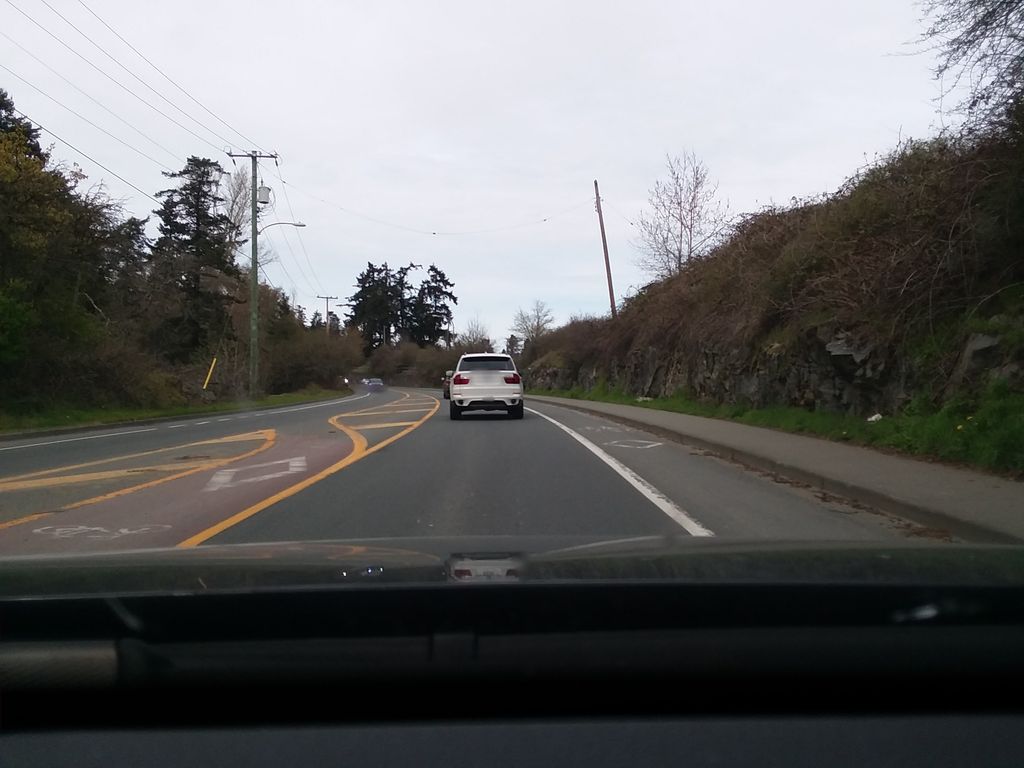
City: victoria